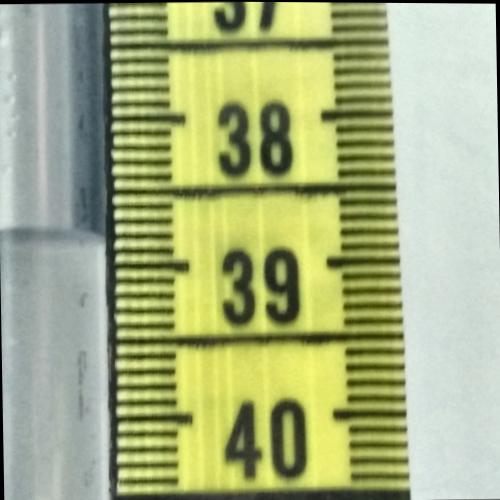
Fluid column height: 38.8 cm